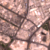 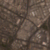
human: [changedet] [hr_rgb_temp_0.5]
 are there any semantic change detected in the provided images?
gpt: Nothing has changed.